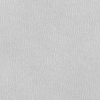
Atmospheric dust classification: dusty